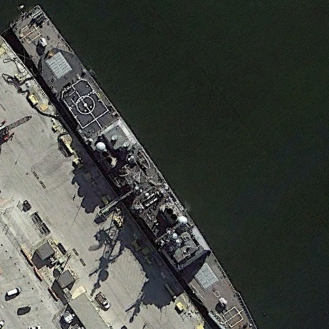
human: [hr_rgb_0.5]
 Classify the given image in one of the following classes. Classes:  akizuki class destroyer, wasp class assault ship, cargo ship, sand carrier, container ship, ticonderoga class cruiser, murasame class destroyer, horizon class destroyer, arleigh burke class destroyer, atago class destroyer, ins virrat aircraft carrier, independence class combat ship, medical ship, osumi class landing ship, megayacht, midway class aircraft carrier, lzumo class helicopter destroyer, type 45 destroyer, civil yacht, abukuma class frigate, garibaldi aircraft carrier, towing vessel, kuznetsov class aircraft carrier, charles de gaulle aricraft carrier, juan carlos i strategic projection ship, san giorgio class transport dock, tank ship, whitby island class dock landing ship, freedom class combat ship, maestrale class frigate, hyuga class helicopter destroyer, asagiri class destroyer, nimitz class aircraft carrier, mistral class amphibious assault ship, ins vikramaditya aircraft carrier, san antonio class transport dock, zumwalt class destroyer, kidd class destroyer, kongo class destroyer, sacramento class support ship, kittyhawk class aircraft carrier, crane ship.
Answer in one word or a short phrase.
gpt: Ticonderoga class cruiser